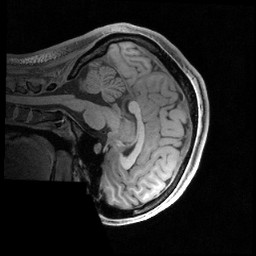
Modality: T1w
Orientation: sagittal
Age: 18
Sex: female
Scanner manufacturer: siemens
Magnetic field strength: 3 T
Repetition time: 2.4 s
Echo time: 0.00231 s